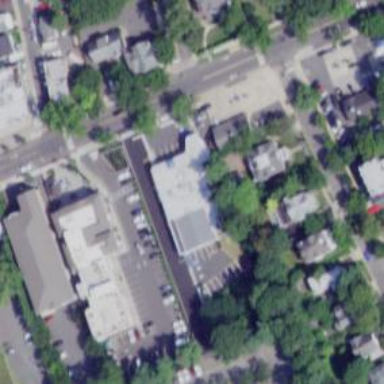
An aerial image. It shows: Post office.